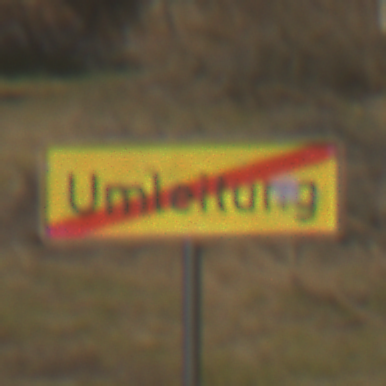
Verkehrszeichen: EndeDerUmleitungsankuendigung
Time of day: MorningAfternoon
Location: Outdoor (Suburban)
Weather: PartlyCloudy
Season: NotSpecified
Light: Natural